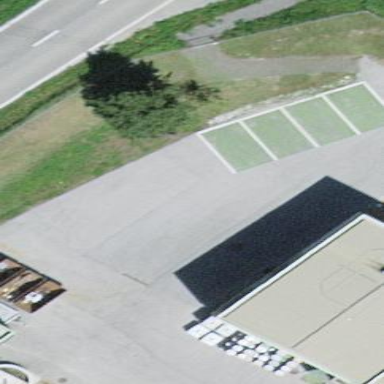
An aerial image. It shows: Parking area.